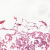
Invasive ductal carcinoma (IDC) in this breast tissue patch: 0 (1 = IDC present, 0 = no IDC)